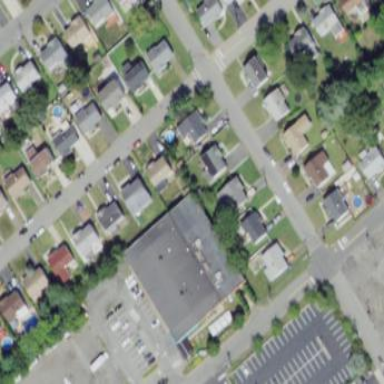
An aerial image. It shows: Supermarket building.